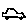
Label: car